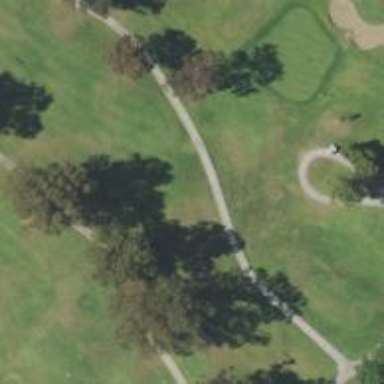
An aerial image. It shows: Golf hole.